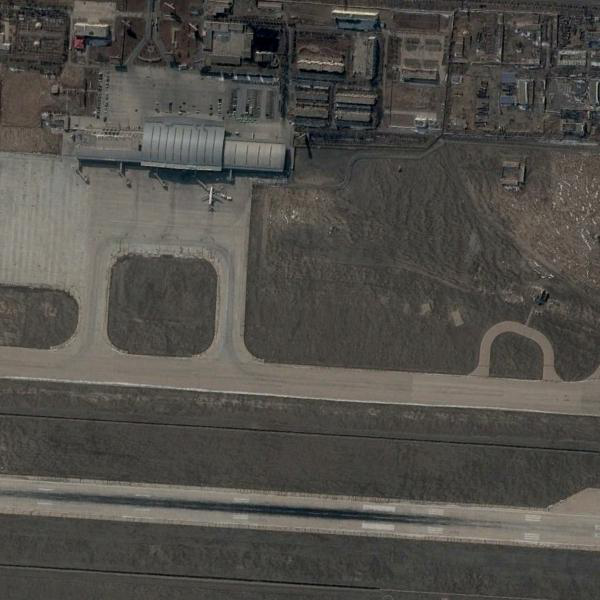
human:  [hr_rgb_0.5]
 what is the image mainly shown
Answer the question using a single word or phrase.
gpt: airport